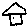
Label: house